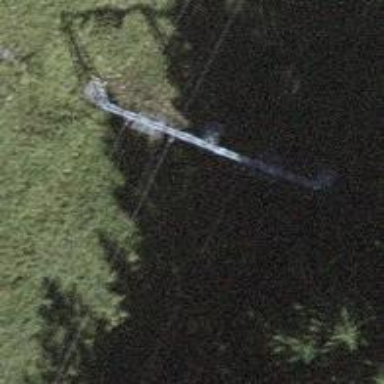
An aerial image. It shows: Pylon used for aerialway.